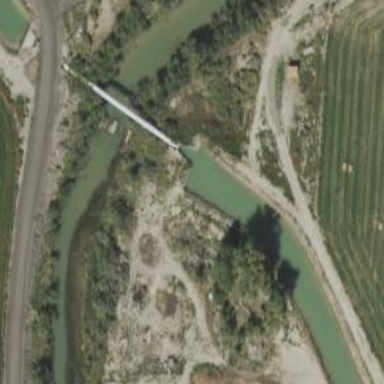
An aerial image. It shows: Aqueduct bridge over canal.